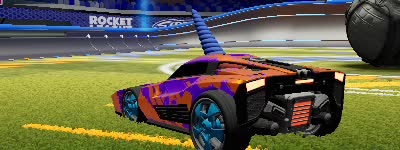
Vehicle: breakout